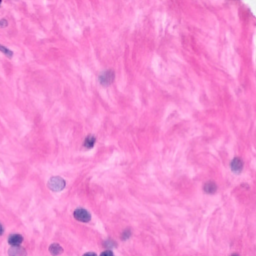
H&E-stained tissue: Breast